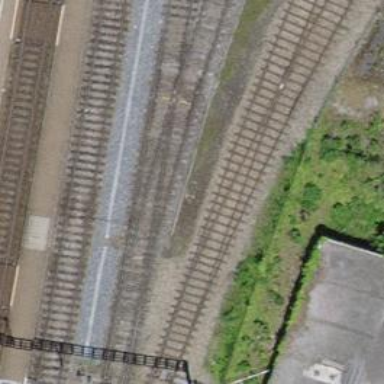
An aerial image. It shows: Railway switch.